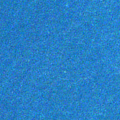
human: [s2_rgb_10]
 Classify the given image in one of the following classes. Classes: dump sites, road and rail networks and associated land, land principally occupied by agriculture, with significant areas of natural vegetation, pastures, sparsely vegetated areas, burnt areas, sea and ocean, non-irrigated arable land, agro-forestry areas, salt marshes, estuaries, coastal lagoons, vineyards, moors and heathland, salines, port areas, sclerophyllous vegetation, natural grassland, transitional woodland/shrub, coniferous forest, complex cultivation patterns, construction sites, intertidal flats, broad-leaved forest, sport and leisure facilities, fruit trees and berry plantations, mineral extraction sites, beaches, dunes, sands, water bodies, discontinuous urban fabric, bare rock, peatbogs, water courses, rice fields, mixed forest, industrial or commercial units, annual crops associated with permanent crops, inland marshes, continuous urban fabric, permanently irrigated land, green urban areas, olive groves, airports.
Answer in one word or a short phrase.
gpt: sea and ocean